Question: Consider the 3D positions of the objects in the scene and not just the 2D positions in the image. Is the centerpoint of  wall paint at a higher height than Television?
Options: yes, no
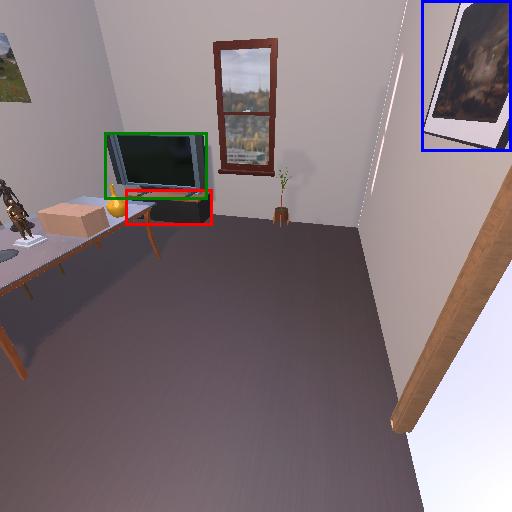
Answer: yes